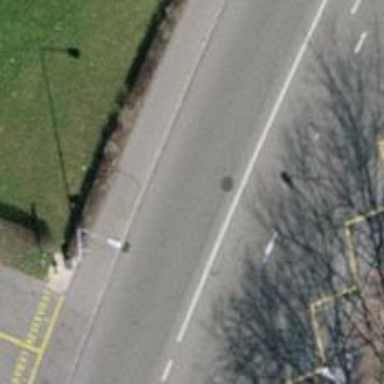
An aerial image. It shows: Bus stop with designated stop position for public transport.